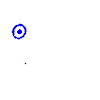
Particle: pion